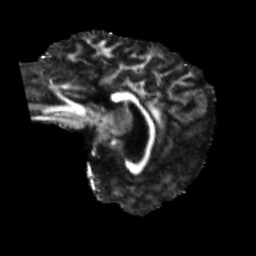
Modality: FA
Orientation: sagittal
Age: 27
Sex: female
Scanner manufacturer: siemens
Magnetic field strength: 3 T
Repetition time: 5.47 s
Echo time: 0.0854 s